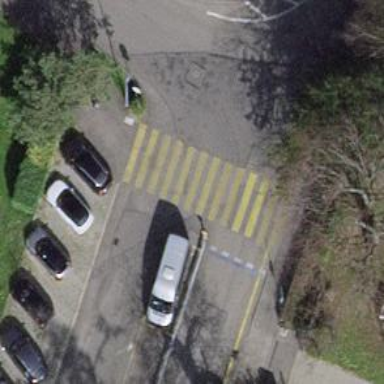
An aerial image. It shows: Zebra crossing on the road.